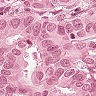
Metastatic tissue present: yes